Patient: sex M, age 54
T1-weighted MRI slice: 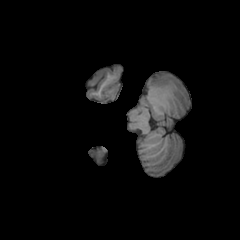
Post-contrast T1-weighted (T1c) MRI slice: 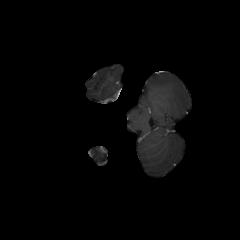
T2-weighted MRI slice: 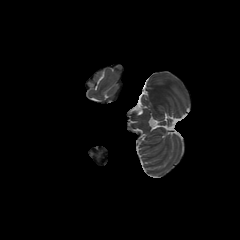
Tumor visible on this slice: yes
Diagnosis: Glioblastoma, IDH-wildtype
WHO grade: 4